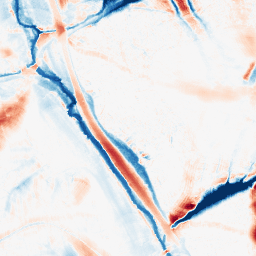
Category: morphological
Decomposition family: morphological_ellipse
Decomposition parameters: operation: average
width: 30
height: 50
Upsampling method: bicubic_16x
Upsampling parameters: scale: 16
Upsampling scale: 16